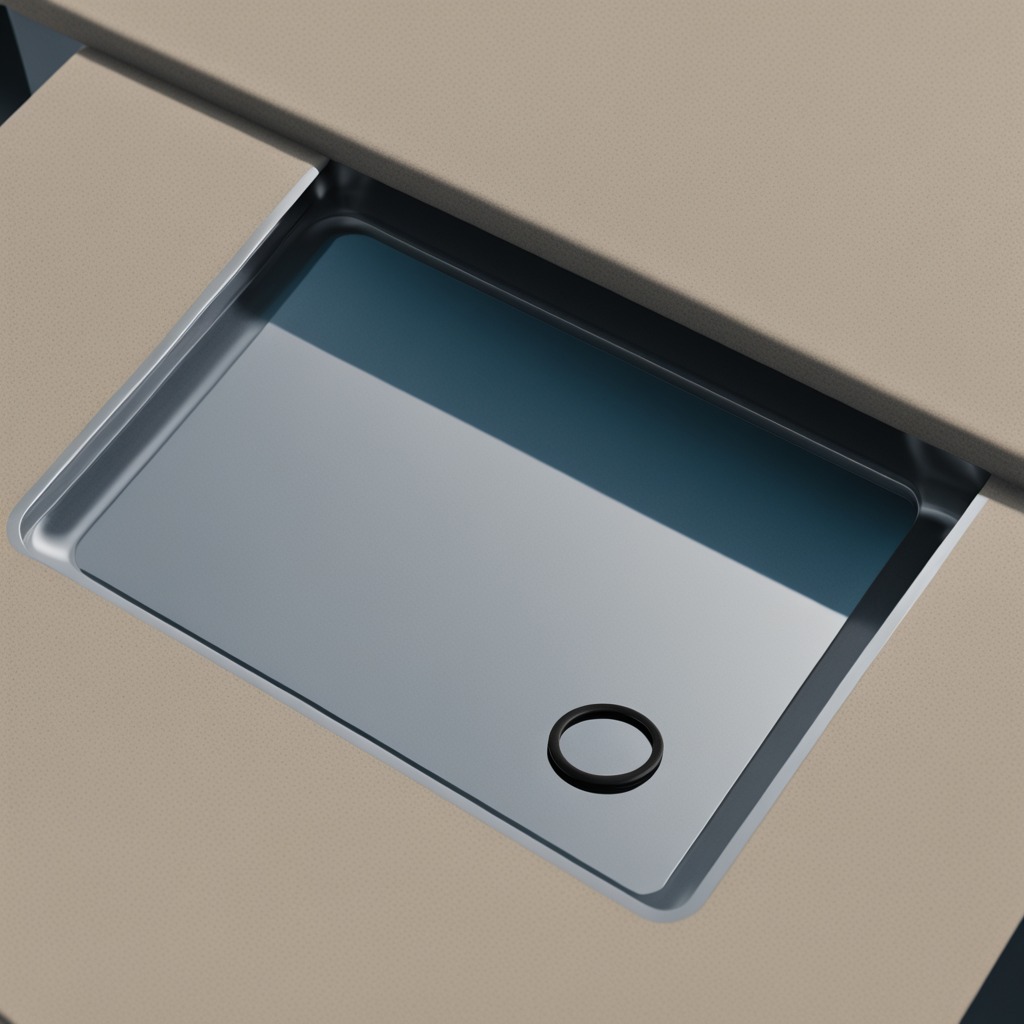
A rubber O-ring is lying on the table.